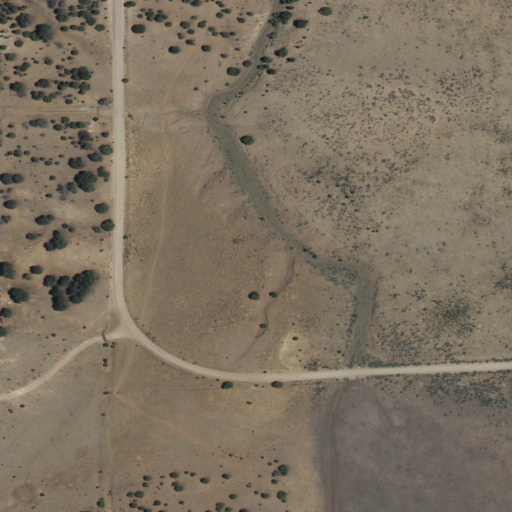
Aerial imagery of valley in New Mexico named Baca Canyon containing shrub and evergreen forest